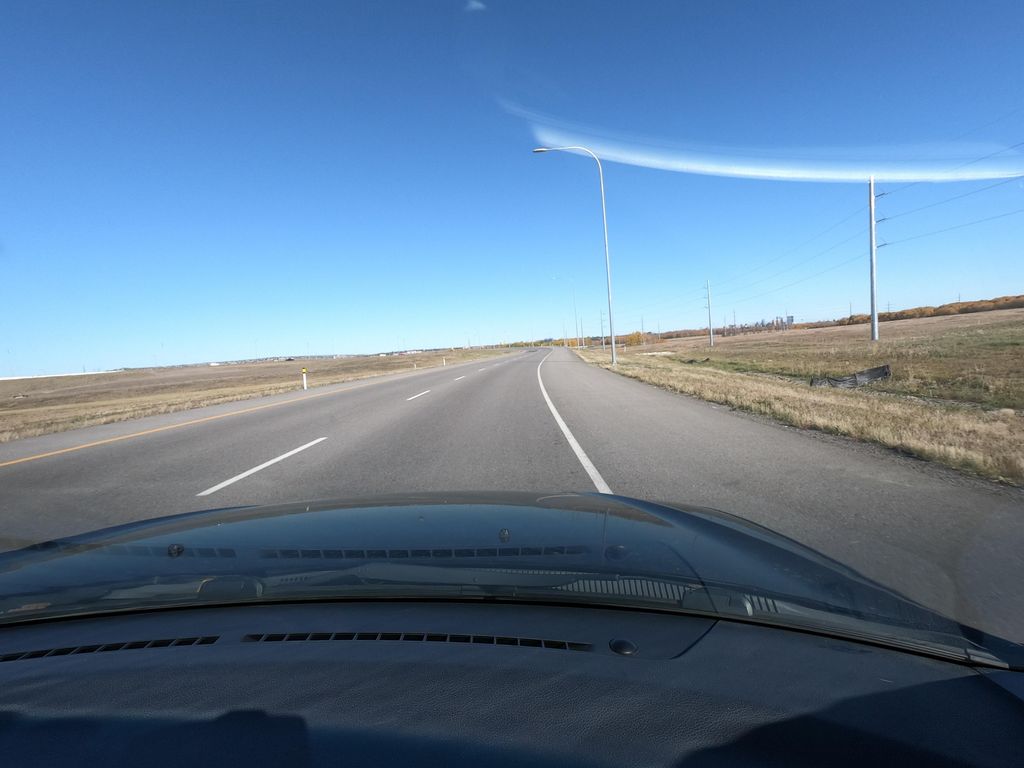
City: calgary